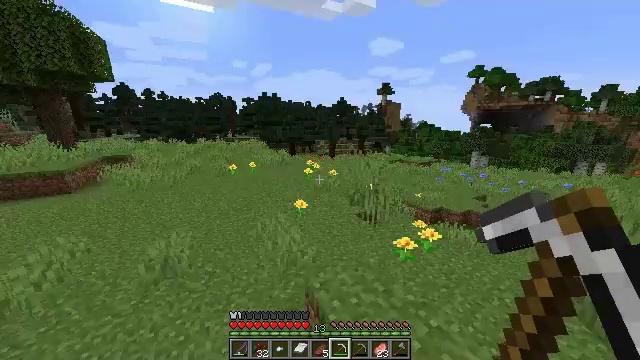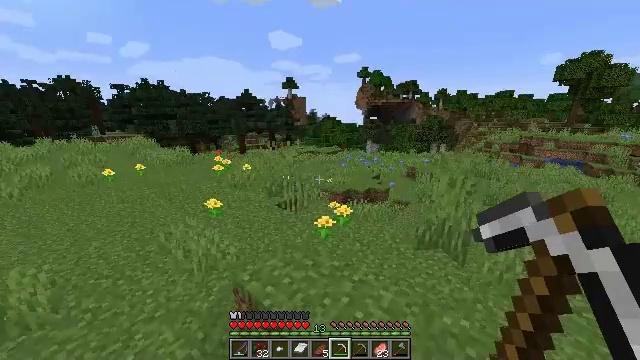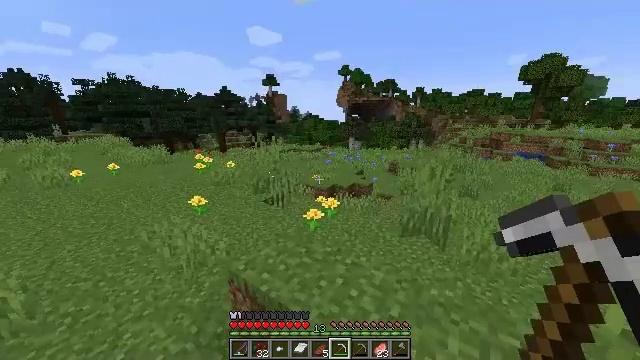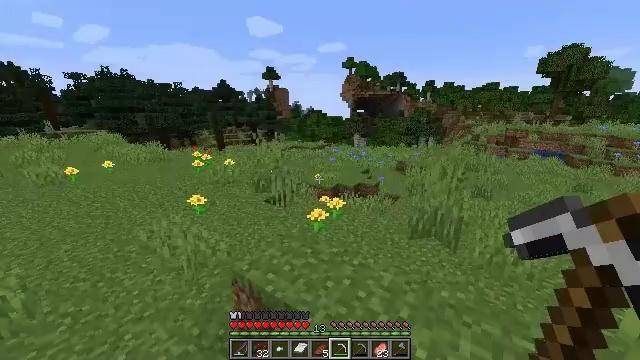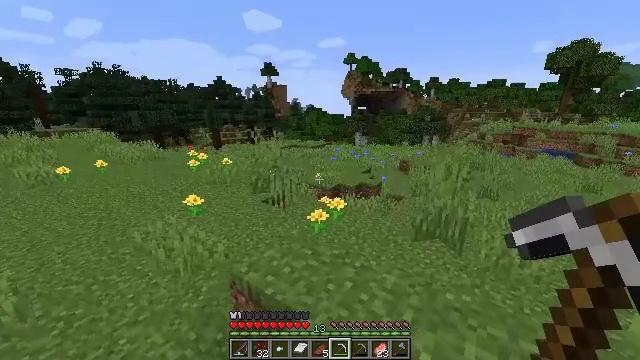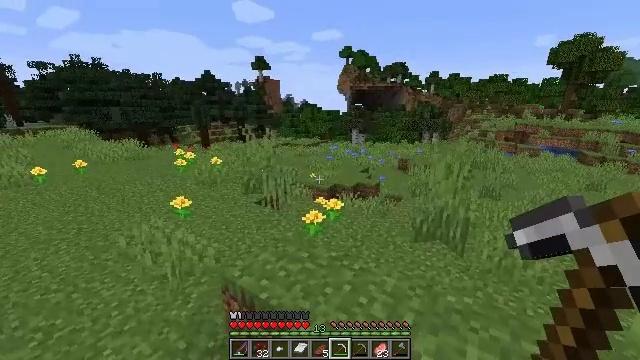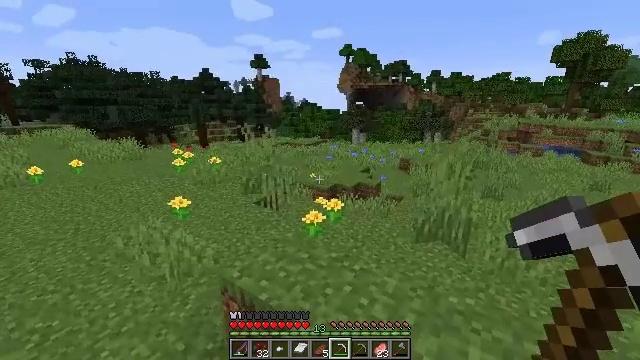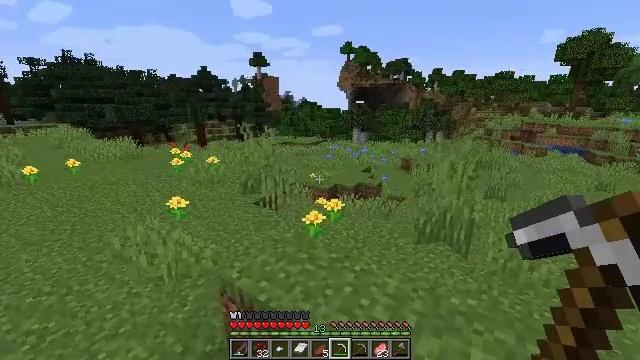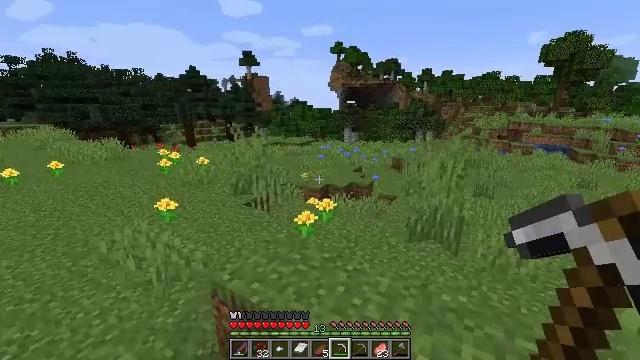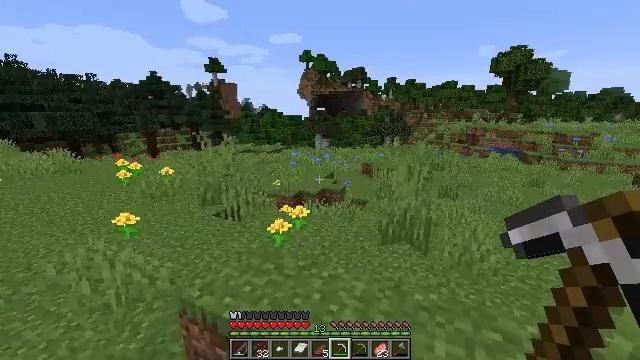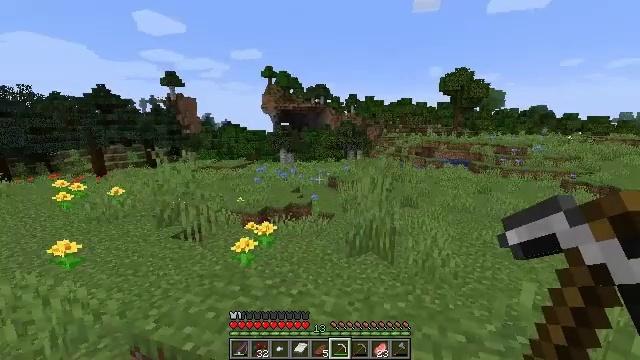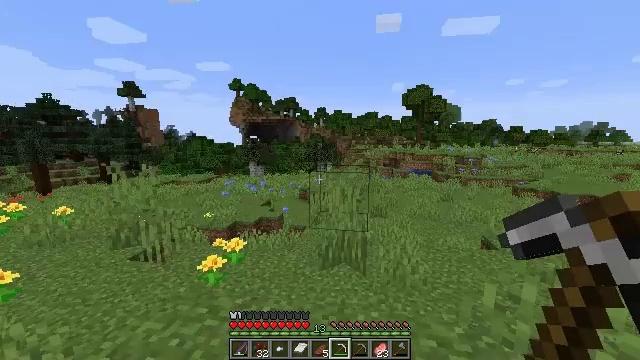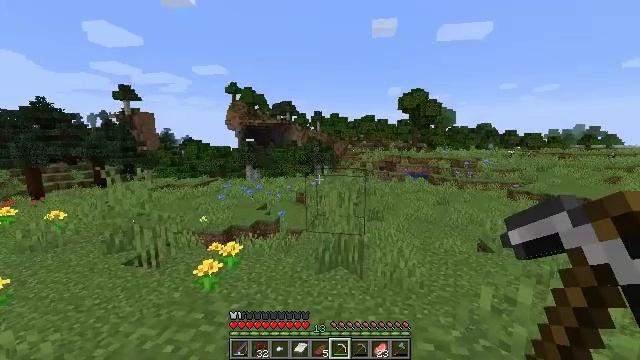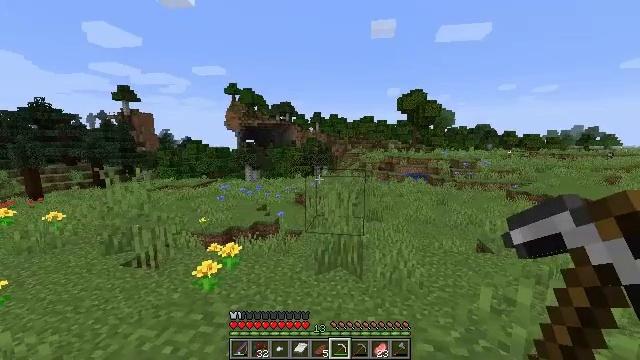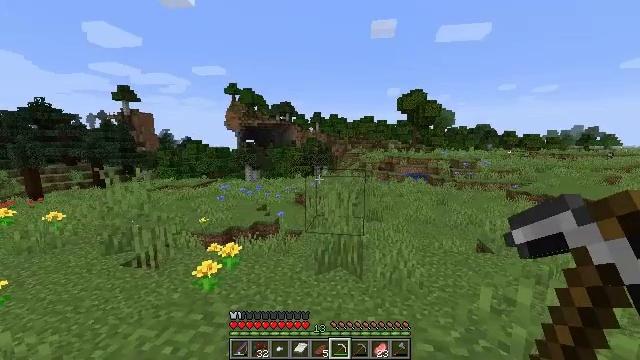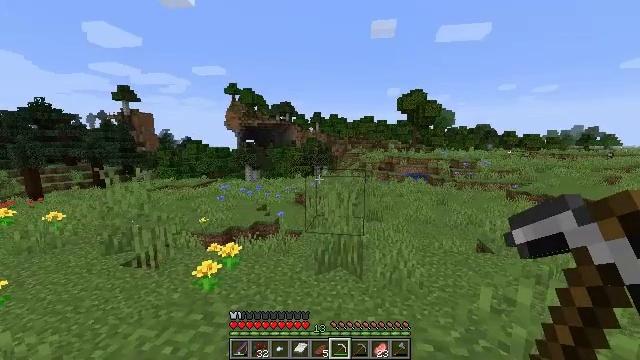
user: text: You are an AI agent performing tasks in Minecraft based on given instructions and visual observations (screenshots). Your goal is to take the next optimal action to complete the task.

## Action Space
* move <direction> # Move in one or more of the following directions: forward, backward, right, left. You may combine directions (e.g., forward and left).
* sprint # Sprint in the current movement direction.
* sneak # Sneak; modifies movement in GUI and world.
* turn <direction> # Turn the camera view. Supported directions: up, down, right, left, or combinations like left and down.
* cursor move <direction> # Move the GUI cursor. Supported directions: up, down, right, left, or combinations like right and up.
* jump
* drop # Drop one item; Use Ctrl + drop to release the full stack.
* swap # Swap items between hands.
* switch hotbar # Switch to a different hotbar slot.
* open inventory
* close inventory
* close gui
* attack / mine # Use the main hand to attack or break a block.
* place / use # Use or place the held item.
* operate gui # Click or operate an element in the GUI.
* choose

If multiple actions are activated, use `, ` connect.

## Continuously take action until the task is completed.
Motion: motion action
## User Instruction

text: Clear the sweet berry bush to collect the sweet berries.
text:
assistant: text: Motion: move forward, turn right and down
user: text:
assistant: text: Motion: turn right
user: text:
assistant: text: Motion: no_op
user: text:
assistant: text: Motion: no_op
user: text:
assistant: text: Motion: turn right
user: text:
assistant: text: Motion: no_op
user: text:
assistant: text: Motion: no_op
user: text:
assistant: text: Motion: turn right
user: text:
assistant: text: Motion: turn right and up
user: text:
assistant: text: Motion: turn right and up
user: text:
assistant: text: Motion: turn right and up
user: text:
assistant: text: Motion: no_op
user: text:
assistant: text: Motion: no_op
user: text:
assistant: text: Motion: no_op
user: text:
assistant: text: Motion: no_op
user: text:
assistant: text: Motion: no_op
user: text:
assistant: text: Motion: turn left
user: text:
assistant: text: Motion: turn left
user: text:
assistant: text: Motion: move forward, turn left
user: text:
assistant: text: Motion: move forward, turn left
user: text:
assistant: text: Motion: move forward, turn left
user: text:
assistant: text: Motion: move forward
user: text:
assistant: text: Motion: move forward, turn left and up
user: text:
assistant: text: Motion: move forward, sprint
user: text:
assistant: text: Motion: move forward, sprint, turn right
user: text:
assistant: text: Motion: move forward, sprint
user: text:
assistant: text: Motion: move forward
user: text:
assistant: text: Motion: move forward
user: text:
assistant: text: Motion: move forward, sprint
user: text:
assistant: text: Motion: move forward, sprint, turn left and up